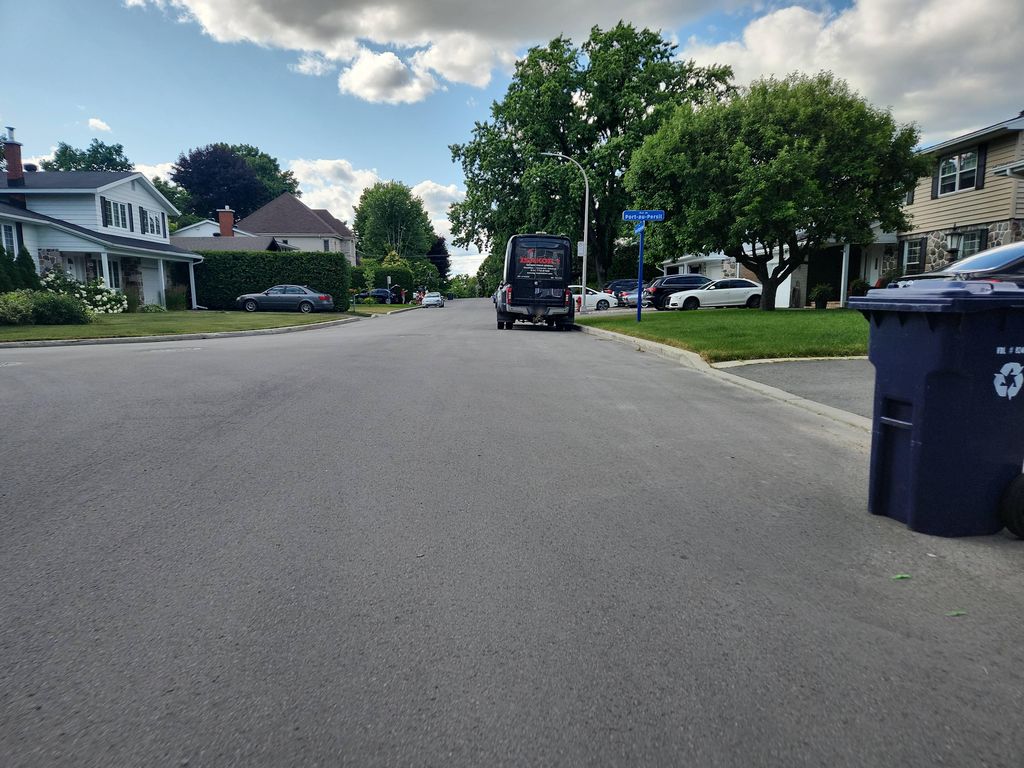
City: montreal